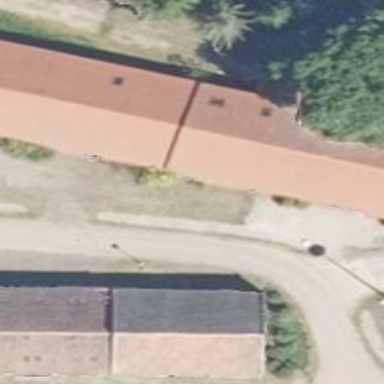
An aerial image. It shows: Farm auxiliary building.